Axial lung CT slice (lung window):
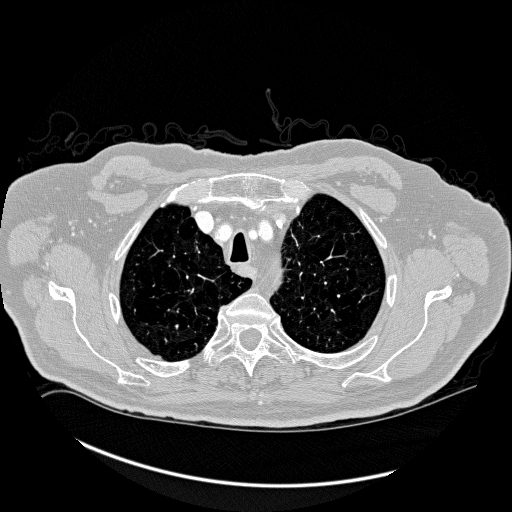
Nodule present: no